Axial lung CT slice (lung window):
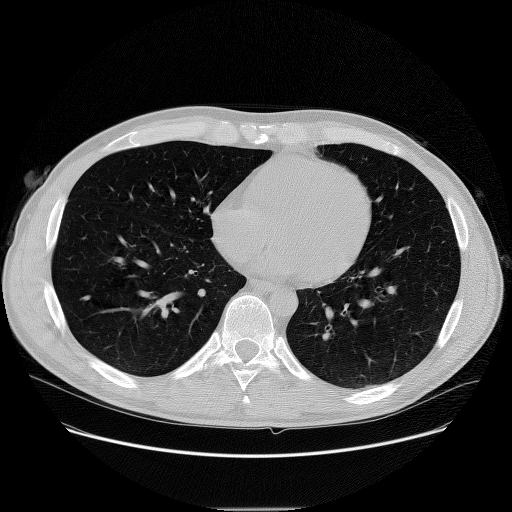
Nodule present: no